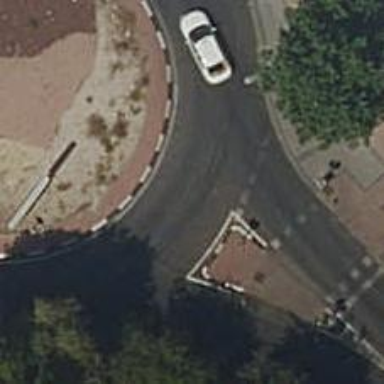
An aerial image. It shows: Tertiary road made of asphalt leading to roundabout junction.